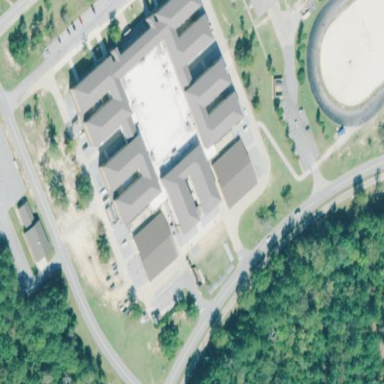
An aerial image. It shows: Military barracks building.